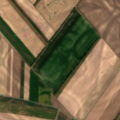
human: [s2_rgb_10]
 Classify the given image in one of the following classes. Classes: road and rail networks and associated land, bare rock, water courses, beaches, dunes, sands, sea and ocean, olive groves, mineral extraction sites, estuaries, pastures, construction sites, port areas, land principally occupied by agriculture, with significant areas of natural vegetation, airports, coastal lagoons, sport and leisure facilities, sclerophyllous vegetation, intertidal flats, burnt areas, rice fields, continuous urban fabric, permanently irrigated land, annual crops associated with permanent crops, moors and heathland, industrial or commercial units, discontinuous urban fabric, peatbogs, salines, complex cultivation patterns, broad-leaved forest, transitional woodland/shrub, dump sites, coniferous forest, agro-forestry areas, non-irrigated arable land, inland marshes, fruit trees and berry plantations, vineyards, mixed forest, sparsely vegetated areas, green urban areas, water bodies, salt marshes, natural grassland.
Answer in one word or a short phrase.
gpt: non-irrigated arable land